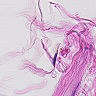
Metastatic tissue present: no